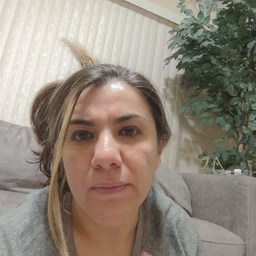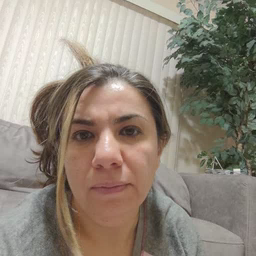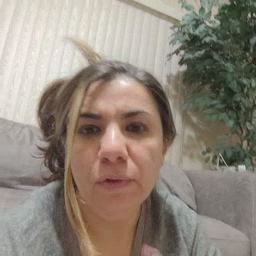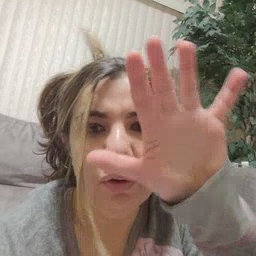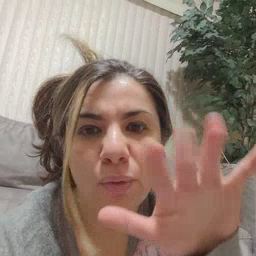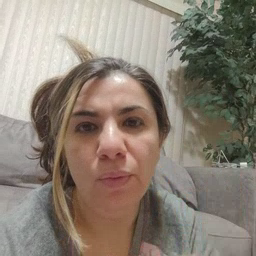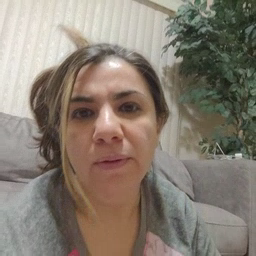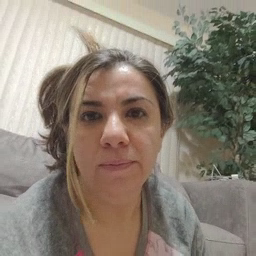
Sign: snow